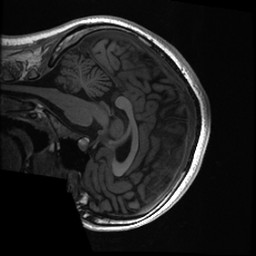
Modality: T1w
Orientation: sagittal